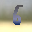
Label: 6